Frequency: 50000
Velocity: 0,155
Power: 4,1
Pulse duration: 0,0000001
Pass count: 1
Magnification: 10
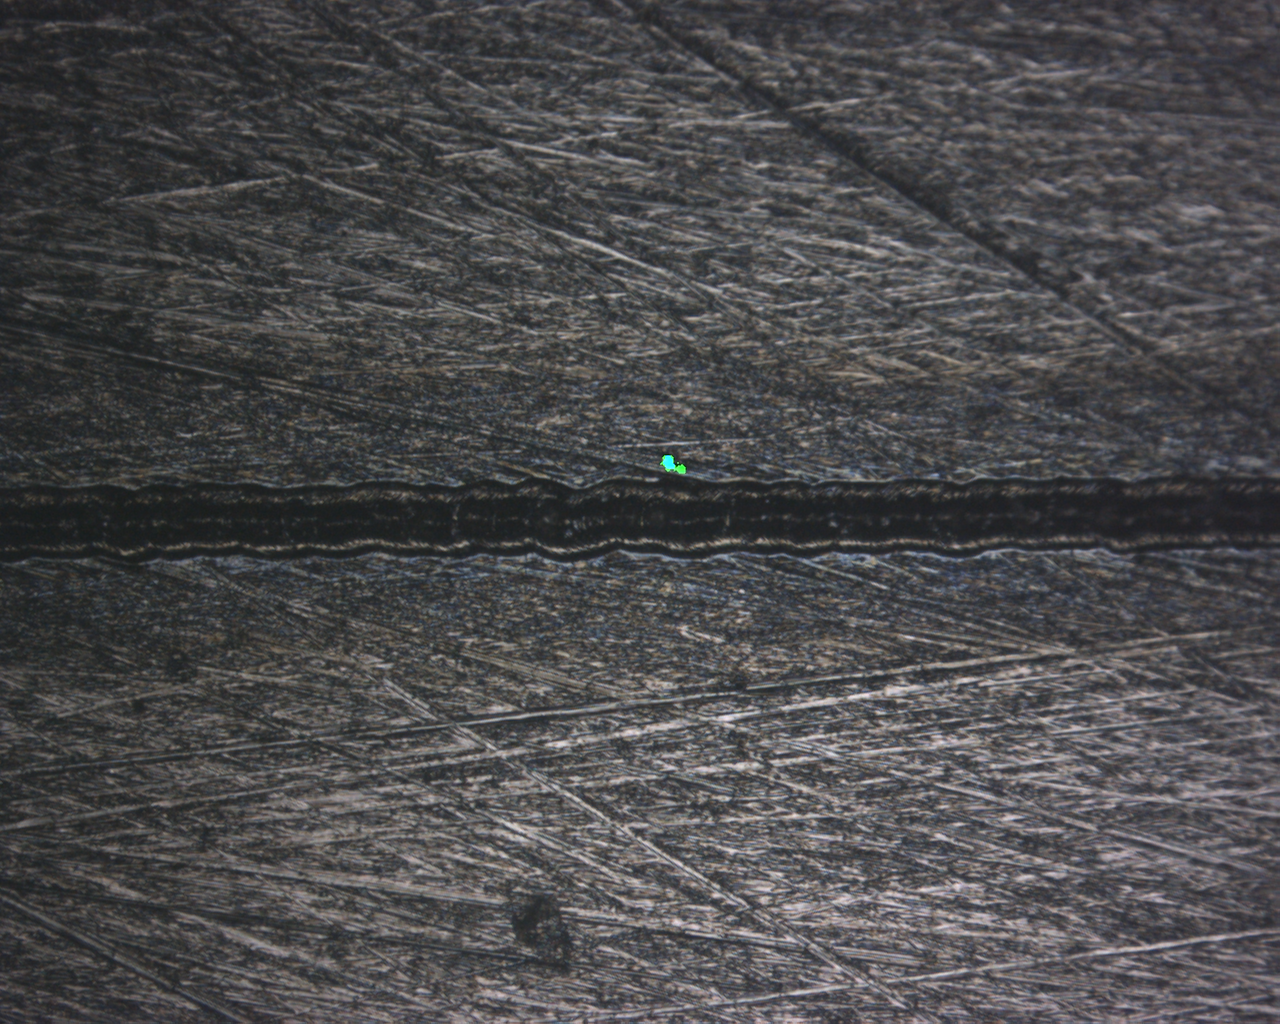
Measured width: 141.437
Other width: 23.745